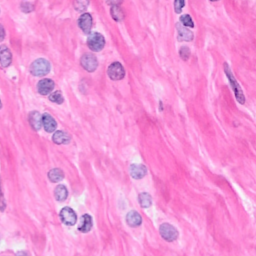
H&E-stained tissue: Breast